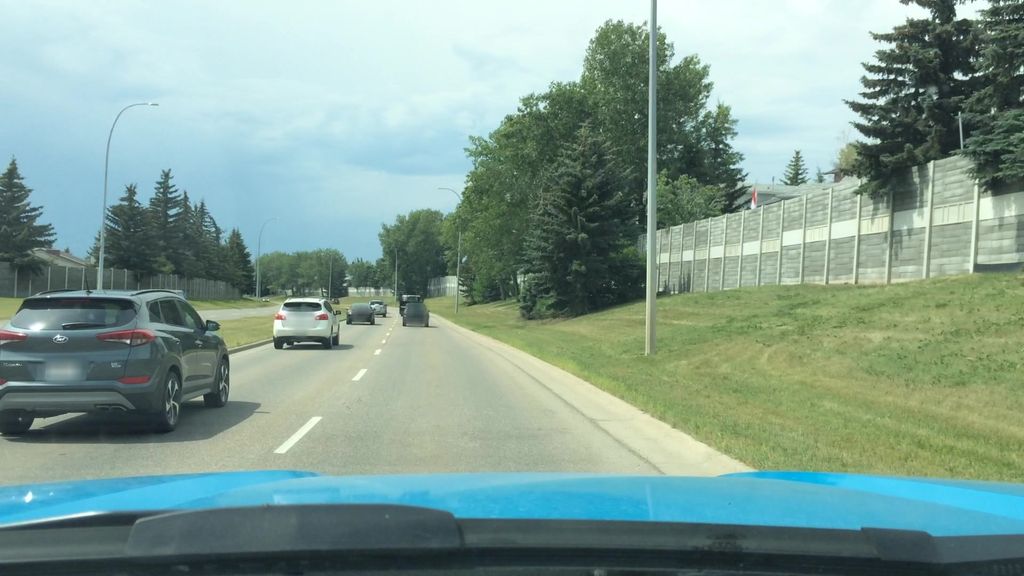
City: calgary